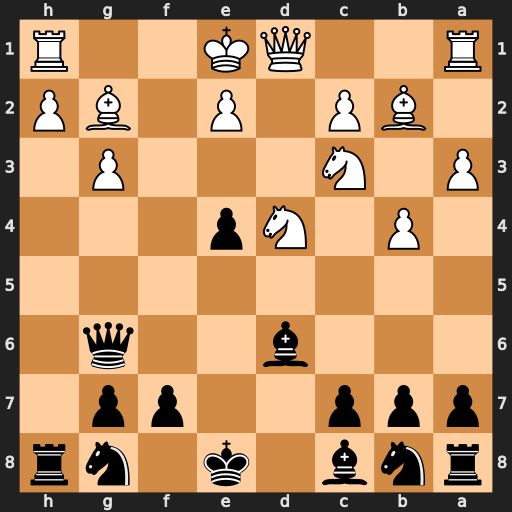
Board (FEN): rnb1k1nr/ppp2pp1/3b2q1/8/1P1Np3/P1N3P1/1BP1P1BP/R2QK2R
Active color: b
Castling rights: KQkq
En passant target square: -
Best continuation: Rxh2 Rxh2 Qxg3+